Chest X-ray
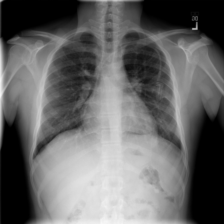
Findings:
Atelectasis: negative
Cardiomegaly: negative
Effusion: negative
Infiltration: negative
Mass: negative
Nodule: negative
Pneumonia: negative
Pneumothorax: negative
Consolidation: negative
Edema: negative
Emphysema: negative
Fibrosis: negative
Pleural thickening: negative
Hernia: negative